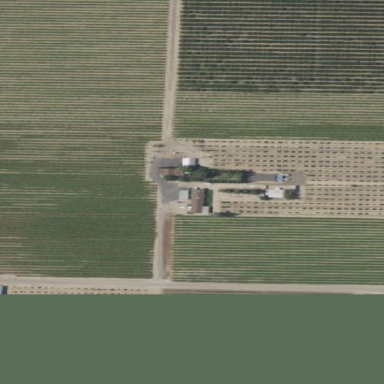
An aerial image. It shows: Vineyard.